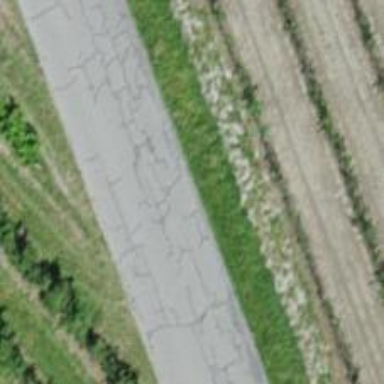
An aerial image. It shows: Unclassified road with asphalt surface.